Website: walmart
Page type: receipt
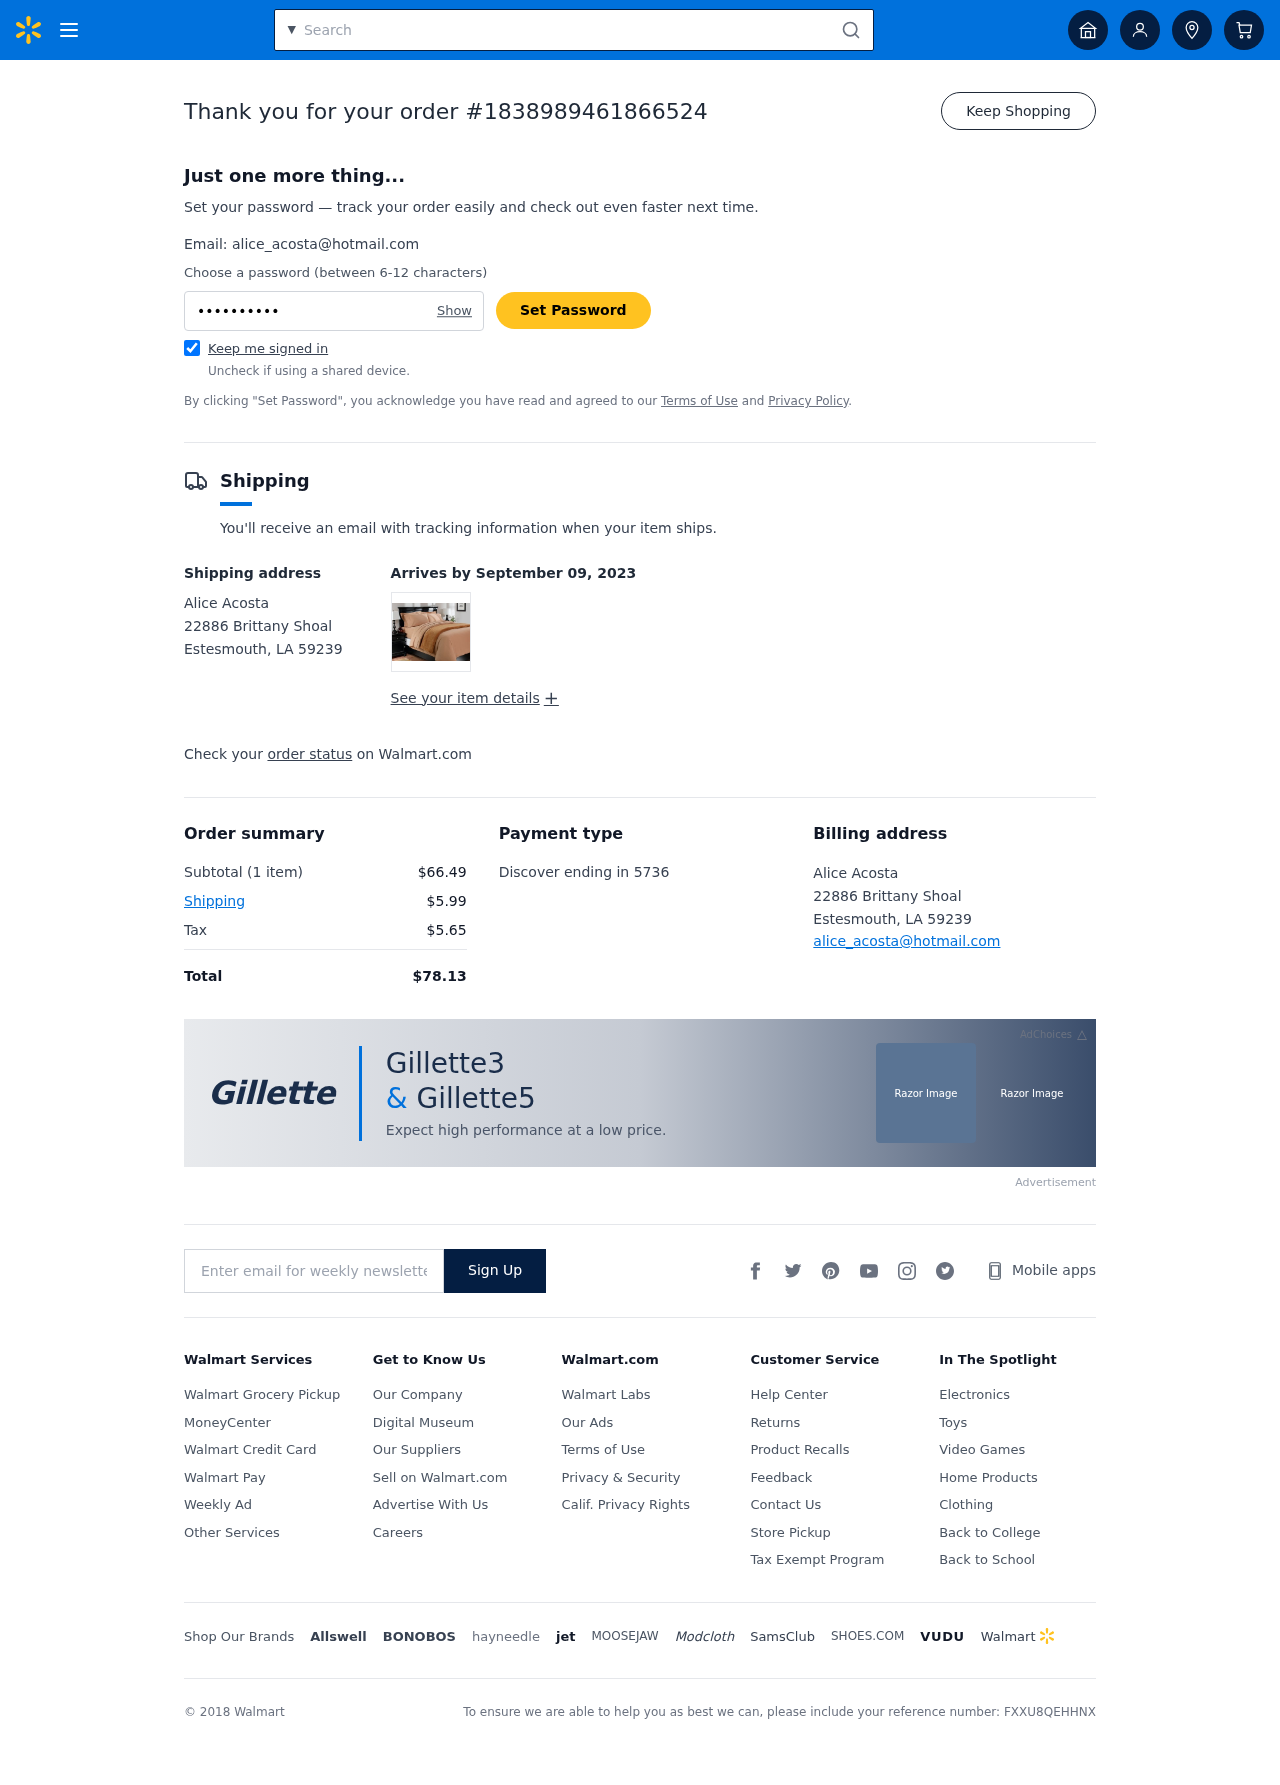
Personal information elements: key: PII_CARD_LAST4
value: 5736
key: PII_CARD_TYPE
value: Discover
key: PII_CITY_STATE_ZIP
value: Estesmouth, LA 59239
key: PII_EMAIL
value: alice_acosta@hotmail.com
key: PII_FULLNAME
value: Alice Acosta
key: PII_STREET
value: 22886 Brittany Shoal
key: PII_FULLNAME2
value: Alice Acosta
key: PII_STREET2
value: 22886 Brittany Shoal
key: PII_CITY_STATE_ZIP2
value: Estesmouth, LA 59239
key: PII_EMAIL2
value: alice_acosta@hotmail.com
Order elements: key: ORDER_ID
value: #1838989461866524
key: ORDER_DELIVERY_DATE
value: September 09, 2023
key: ORDER_NUM_ITEMS
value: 1 item
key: ORDER_SUBTOTAL
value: $66.49
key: ORDER_SHIPPING_COST
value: $5.99
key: ORDER_TAX
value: $5.65
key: ORDER_TOTAL
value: $78.13
Search elements: key: HEADER_SEARCH
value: Search